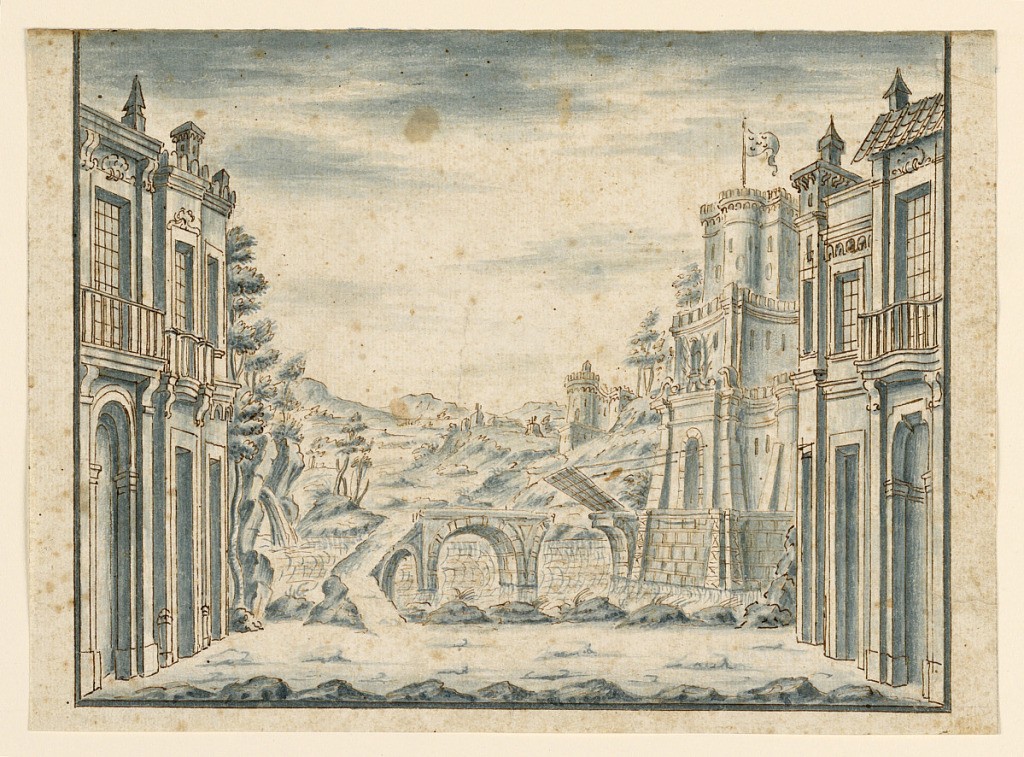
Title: Stage Design, View of Town
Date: early 18th century
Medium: Pen and brown ink, brush and sepia wash on laid paper
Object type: Drawing
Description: Horizontal rectangle. View toward hills through street with facades of small houses and with castle and draw-bridge.